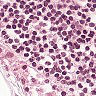
Metastatic tissue present: no